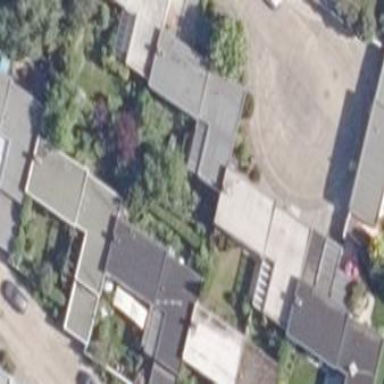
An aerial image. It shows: House with flat roof.